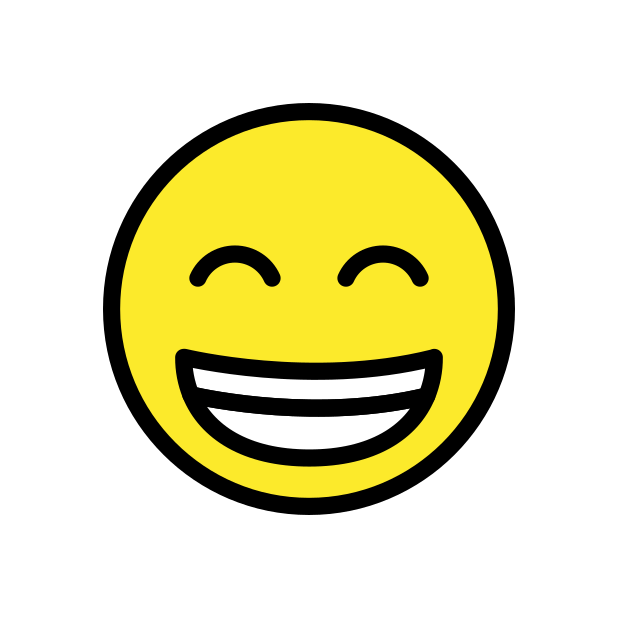
Emoji: 😁
Name: grinning face with smiling eyes
Unicode: 0x1f601